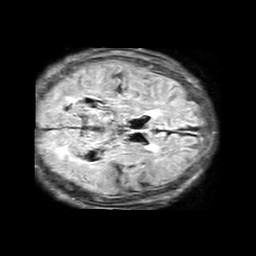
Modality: FLAIR
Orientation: axial
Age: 69
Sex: male
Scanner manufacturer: philips
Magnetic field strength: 3 T
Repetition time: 11 s
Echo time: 0.12 s